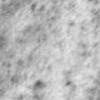
Label: no_change